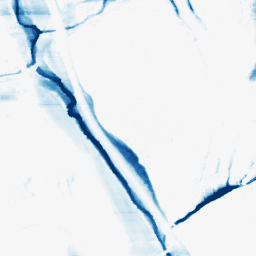
Category: morphological
Decomposition family: morphological_ellipse
Decomposition parameters: operation: closing
width: 5
height: 50
Upsampling method: quintic
Upsampling parameters: scale: 2
Upsampling scale: 2